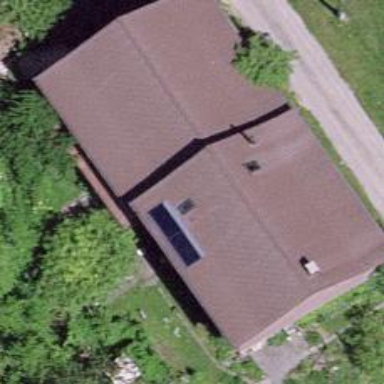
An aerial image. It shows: Detached building.